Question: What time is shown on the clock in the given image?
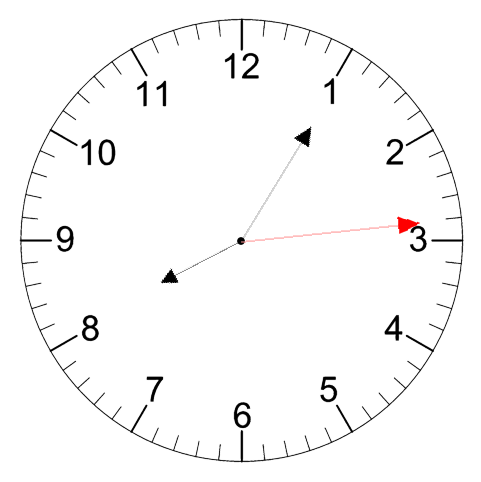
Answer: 08:05:14